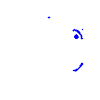
Particle: kaon